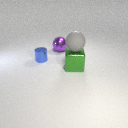
large gray rubber sphere above large green metal cube